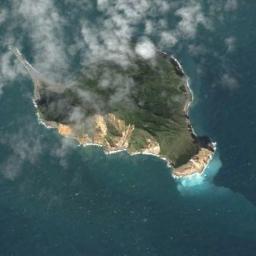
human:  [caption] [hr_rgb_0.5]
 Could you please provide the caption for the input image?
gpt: The island is like a fat hen .

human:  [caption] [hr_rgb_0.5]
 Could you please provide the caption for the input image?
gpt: The land on the island is uneven .

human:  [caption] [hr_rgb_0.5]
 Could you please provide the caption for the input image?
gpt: The island with dense vegetation is surrounded by light blue waters .

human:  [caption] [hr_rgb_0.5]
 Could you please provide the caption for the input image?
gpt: The irregularly shaped green island is surrounded by blue sea water  There are mountains with green vegetation on the island  There are white sand beaches on the periphery and white clouds on the sky .

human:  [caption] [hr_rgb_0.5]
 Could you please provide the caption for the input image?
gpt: There are some clouds over the green island with brown mountains .